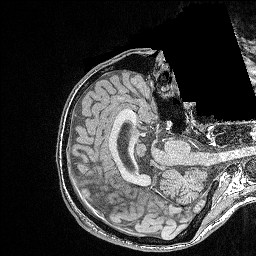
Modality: FLASH
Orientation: axial
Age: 25
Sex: male